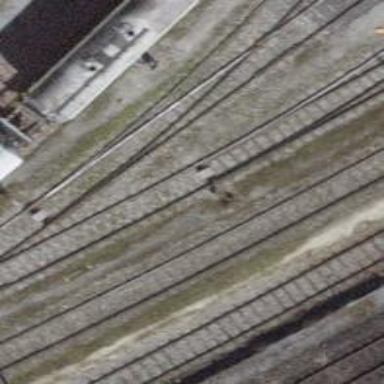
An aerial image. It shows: Railway switch.